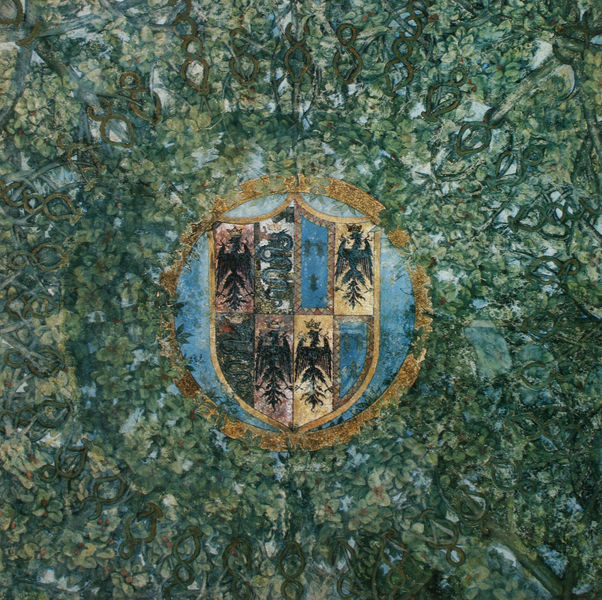
Titel: Sala delle Asse, Detail des Gewölbefreskos
Künstler: Leonardo da Vinci
Standort: Mailand
Institution: Castello Sforzesco
Schlagwörter: adler, baum, blau, blätter, flügel, gemälde, himmel, laub, vogel, wasser, weiß, bäume, gelb, grün, äste, ausschnitt, blume, blumen, bunt, hintergrund, schwarz, symbol, türkis, zeichen, blüten, gras, wiese, malerei, muster, ornament, rahmen, bild, öl, felder, vögel, busch, sträucher, gold, reich, decke, blatt, pflanzen, krone, wald, kreis, rund, ranken, deutschland, gleb, schrift, hellgrün, rand, detail, zahlen, ziffern, floral, ornamente, ring, foto, schild, porzellan, kreise, schlange, kranz, lilie, intarsie, verziert, wappen, rauten, blattwerk, greif, greifvogel, schlangen, zentrum, löwe, god, lilien, emblem, verzierungen, laube, drachen, rundungen, symbole, kronen, deckenmalerei, kringel, wappentier, heraldik, reichsadler, allianzwappen, wappenschild, unendlich, kompositwappen, dunkelgrun, t, z, 8, gojd, flüge, achten, bundesrepublik